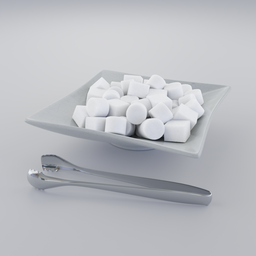
Label: furniture